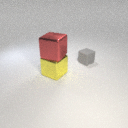
large red metal cube above large yellow metal cube